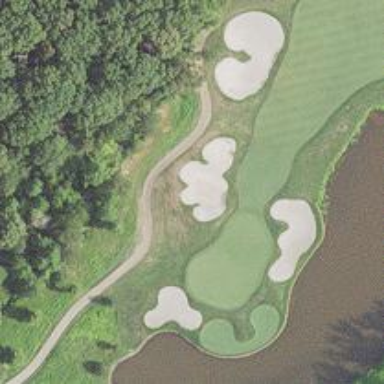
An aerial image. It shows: Pathway for golfing.